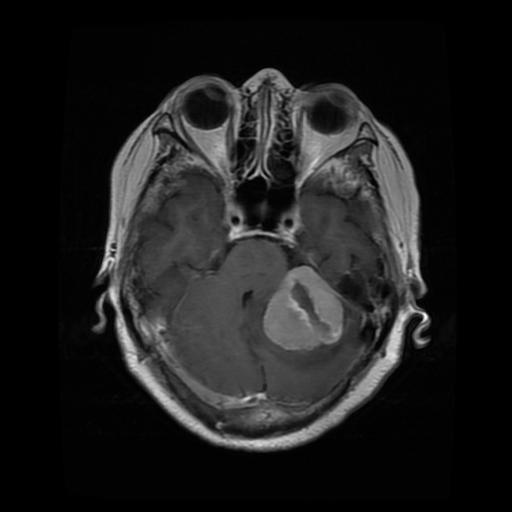
Label: meningioma